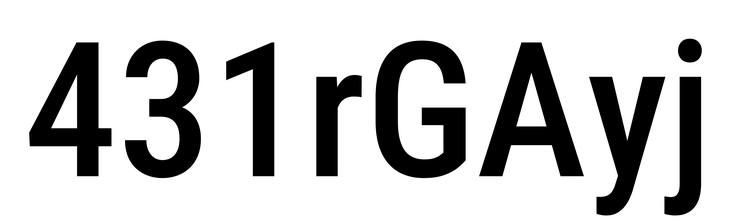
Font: Roboto_Condensed_Medium